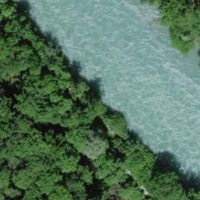
EUNIS habitat code: 15
Species observed at this site:
Corvus corone
Larus michahellis
Anas platyrhynchos
Parus major
Streptopelia decaocto
Dendrocopos major
Phoenicurus ochruros
Passer domesticus
Carduelis carduelis
Columba palumbus